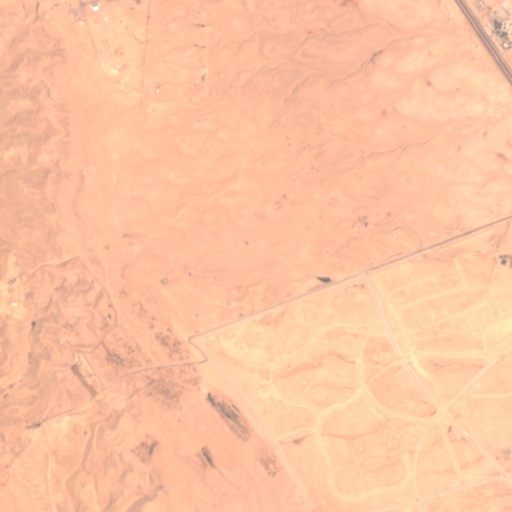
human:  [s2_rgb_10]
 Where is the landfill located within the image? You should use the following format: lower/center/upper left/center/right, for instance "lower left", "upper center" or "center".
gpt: The landfill is located in the lower right of the image.
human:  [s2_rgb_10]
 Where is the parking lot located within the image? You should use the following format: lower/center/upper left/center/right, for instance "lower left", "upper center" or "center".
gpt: The parking lot is located in the upper right of the image.
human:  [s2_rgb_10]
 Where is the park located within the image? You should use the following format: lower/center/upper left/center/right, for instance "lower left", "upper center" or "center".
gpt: There is no park in the image.